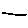
Label: line